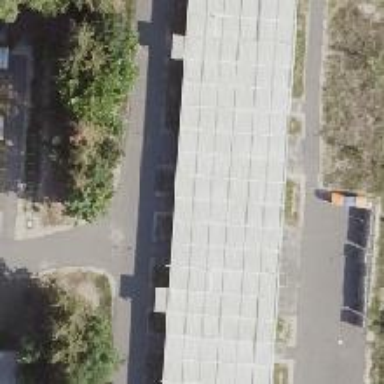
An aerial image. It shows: Container building with flat roof.